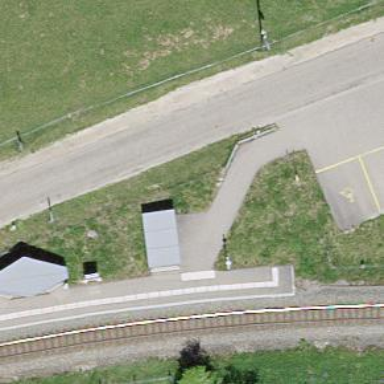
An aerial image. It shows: Bicycle parking area.